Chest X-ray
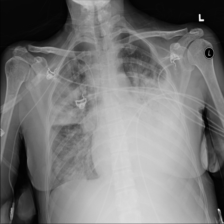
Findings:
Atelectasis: negative
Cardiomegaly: negative
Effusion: positive
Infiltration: positive
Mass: negative
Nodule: negative
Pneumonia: negative
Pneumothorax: negative
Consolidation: negative
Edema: negative
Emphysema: negative
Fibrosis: negative
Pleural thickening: negative
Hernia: negative